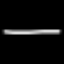
Label: line